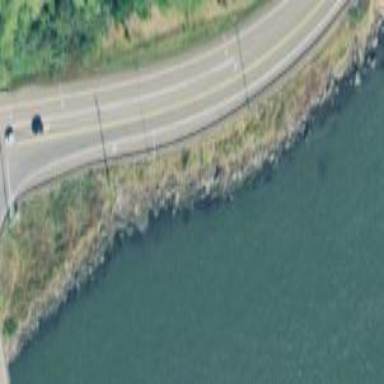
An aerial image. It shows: Breakwater made of rock.